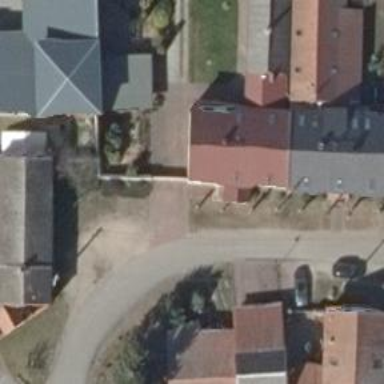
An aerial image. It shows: Paved residential road.